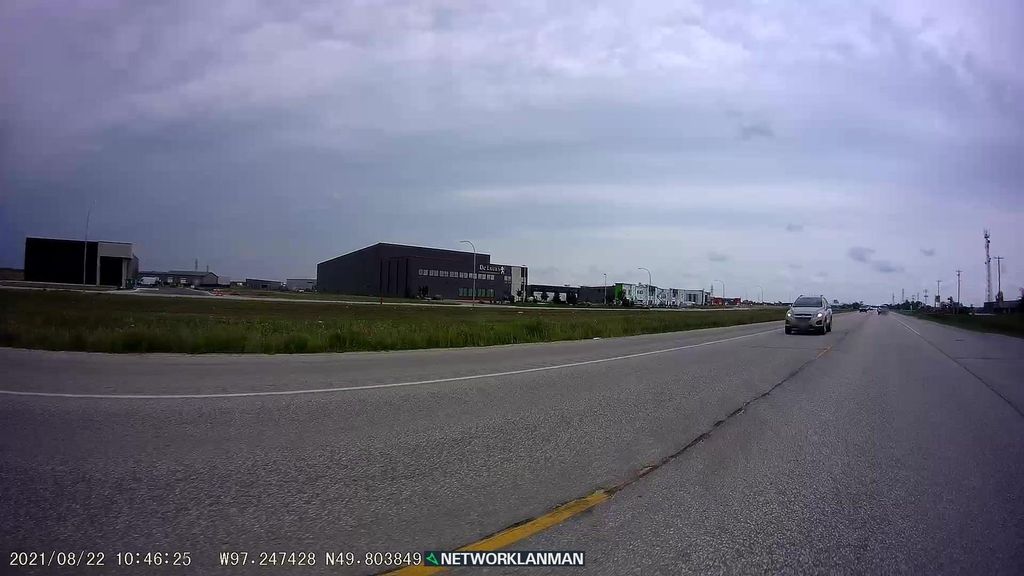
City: winnipeg